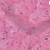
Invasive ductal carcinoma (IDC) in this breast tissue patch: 0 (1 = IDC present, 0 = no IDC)